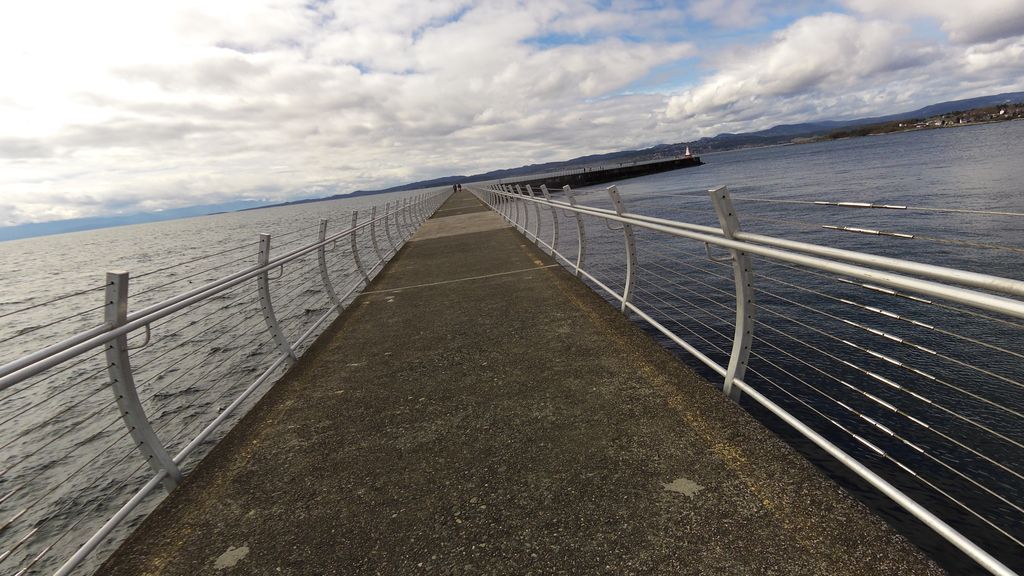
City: victoria